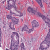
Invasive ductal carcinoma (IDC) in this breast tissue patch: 1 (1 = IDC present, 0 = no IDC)